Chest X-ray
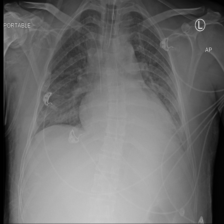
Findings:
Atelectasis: positive
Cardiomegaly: negative
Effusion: negative
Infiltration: positive
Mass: negative
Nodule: negative
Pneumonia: positive
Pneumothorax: negative
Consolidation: negative
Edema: negative
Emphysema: negative
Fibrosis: negative
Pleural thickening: negative
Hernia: negative